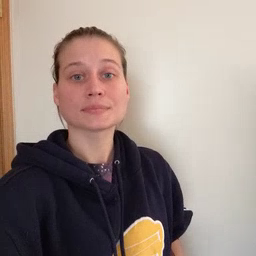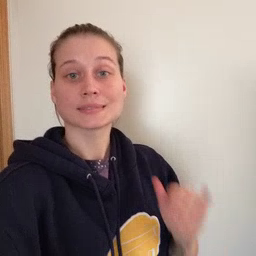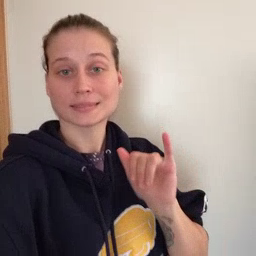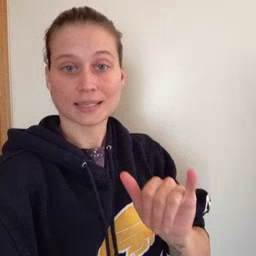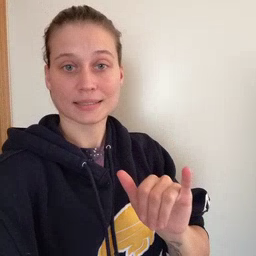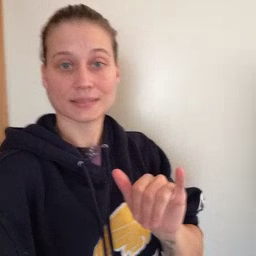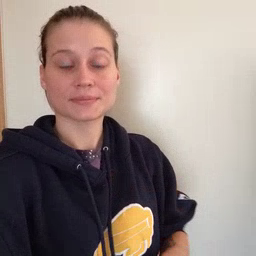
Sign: stay